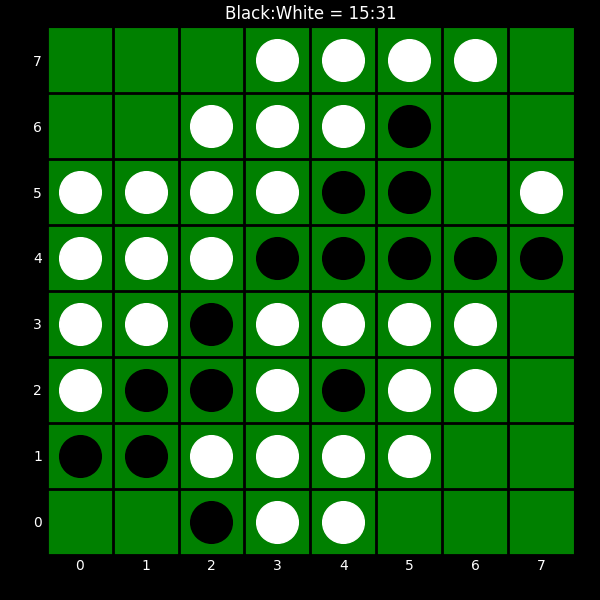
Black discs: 15
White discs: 31